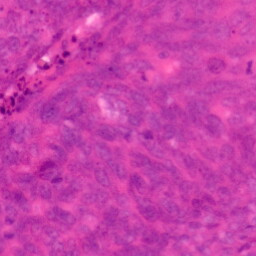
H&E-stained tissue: Colon